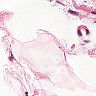
Metastatic tissue present: no